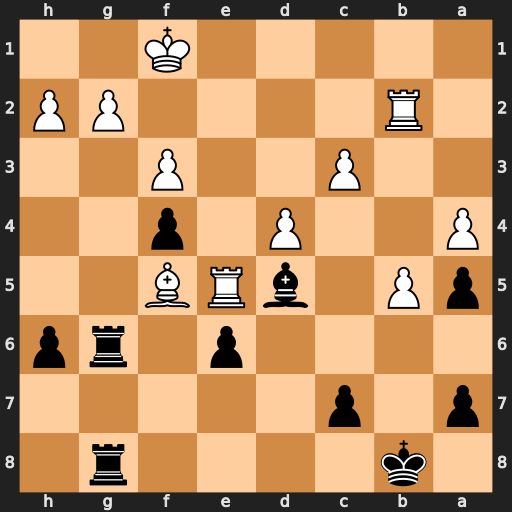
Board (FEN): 1k4r1/p1p5/4p1rp/pP1bRB2/P2P1p2/2P2P2/1R4PP/5K2
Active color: b
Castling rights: -
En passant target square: -
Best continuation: Bc4+ Kg1 exf5